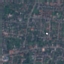
Label: Residential